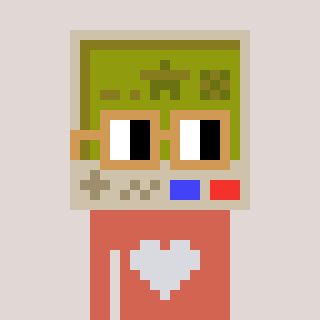
a pixel art character with square brown glasses, a gameboy-shaped head and a peachy-colored body on a warm background